Question: So i'm trying to do something in my application, but without any success. I have this 'UIPickerView' he has 3 components. The first component is numbers from 0-1000, the second is measure and the third should be a word, but it has to be non scrollable. It should look something like this:

Does anyone can please tell me how to remove the separator between the 2nd and 3rd components, and how to add a text like this that doesn't move when touched?
Thank you very much!
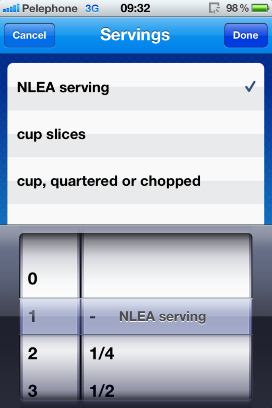
Answer: You could cheat :)
Make a picker with two rows, not three.
Then add your static text as a 'UILabel' above of the picker - it would look like it's part of the picker but wouldn't move.